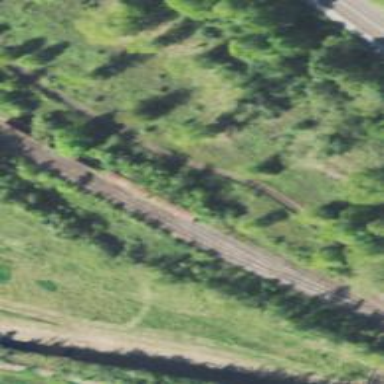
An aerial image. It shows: Disused railway siding.